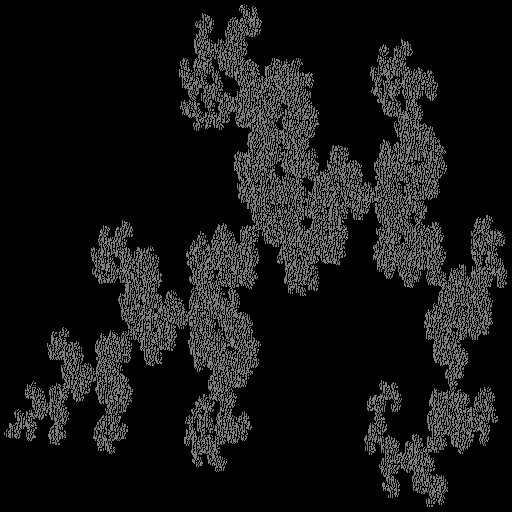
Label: a2